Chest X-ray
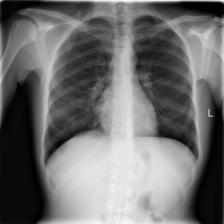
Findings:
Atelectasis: negative
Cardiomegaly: negative
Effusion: negative
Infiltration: negative
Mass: negative
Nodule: negative
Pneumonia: negative
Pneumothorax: negative
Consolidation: negative
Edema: negative
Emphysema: negative
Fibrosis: negative
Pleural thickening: negative
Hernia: negative